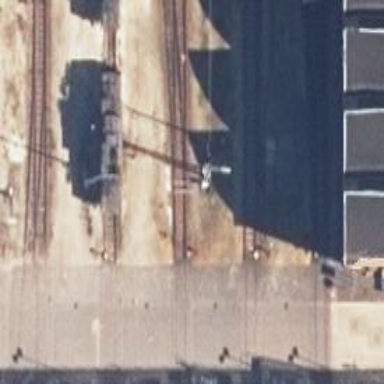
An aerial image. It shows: Railway switch.